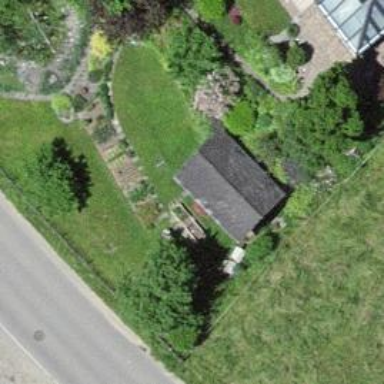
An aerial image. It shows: Shed.